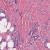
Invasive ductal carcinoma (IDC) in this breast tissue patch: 1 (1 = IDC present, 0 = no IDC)